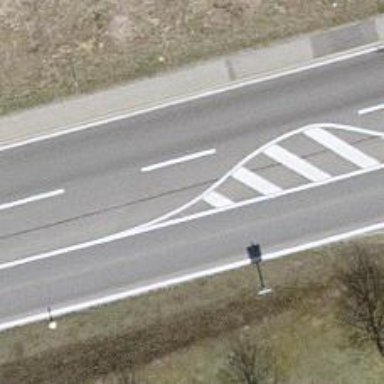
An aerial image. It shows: Asphalt road classified as primary highway.